Question: I'm trying to implement an algorithm that needs a circular sliding window, that goes through all the pixels of the image, and for each window I need to extract only pixels that lay on diameters at different angles of the circle.

I try to explain better with the use of the image above. Imagine that this is the result of a circular sliding window, I want to get only the pixel values that lay on the red line (diameter tilted of pi/8).
So far, I wrote these lines of code:
'''
I= imread('lena.png');
I = im2double(I);
h = fspecial('disk',5);
h = h > 0;
dir = pi/8;
o_image = blockproc(I, [1 1], @(x) MMF2D(x,h,dir), 'BorderSize', [5 5],...
'TrimBorder', false, 'PadPartialBlocks', true);
'''
and the function 'MMF2D':
'''
function [ o_pixel ] = MMF2D( i_block, i_window, i_directions)
%MMF2D Summary of this function goes here
% Detailed explanation goes here
new_block = i_block.data .* i_window;
'''
But from here, I don't know how to continue for getting pixels that lay on diameter. The diameter can be tilted of any angle. Any help is greatly appreciated!
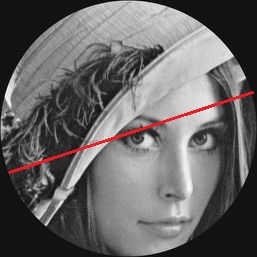
Answer: Here's what I'd do:
First create the mask (you can put this into a function if you want), and get the relevant pixels indices as function of angle:
'''
%% create mask and get indices as function of angle
o=5;
m=zeros(2*o+1);
m(o+1,:)=1;
theta=0:15:90; % in degrees, theres no need to go beyond 90 deg becuase of symmetry
for n=1:numel(theta)
id{n}=find(imrotate(m,theta(n),'nearest','crop'));
end;
'''
I use a cell array because there can be different number of indices per angle.
Then read image
'''
I= imread('http://scipy-lectures.github.io/_images/lena.png');
'''
Rearrange image blocks into columns
'''
B = im2col(I,[2*o+1 2*o+1],'sliding');
'''
what you want is just:
'''
for n=1:numel(theta)
C{n} = B(id{n},:);
end
'''
each cell element in C represents the pixels that were on a diameter of length '2*o+1' at an angle 'theta' that was per-defined, for each pixel in the image.
So 'C{1}' will give you all the pixels for 'theta=0', and 'C{2}' for 'theta=15' etc...